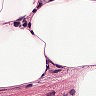
Metastatic tissue present: no